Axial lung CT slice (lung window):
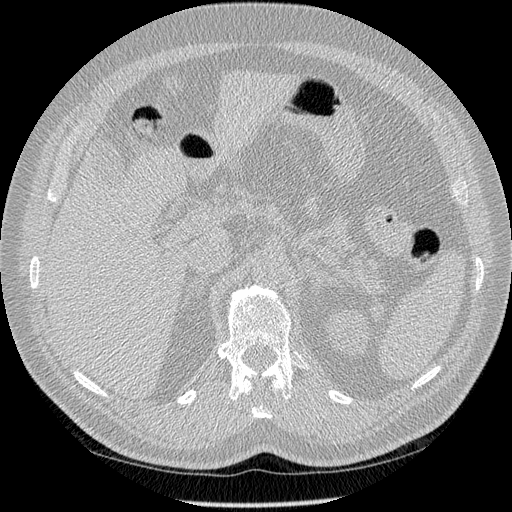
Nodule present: no